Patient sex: F
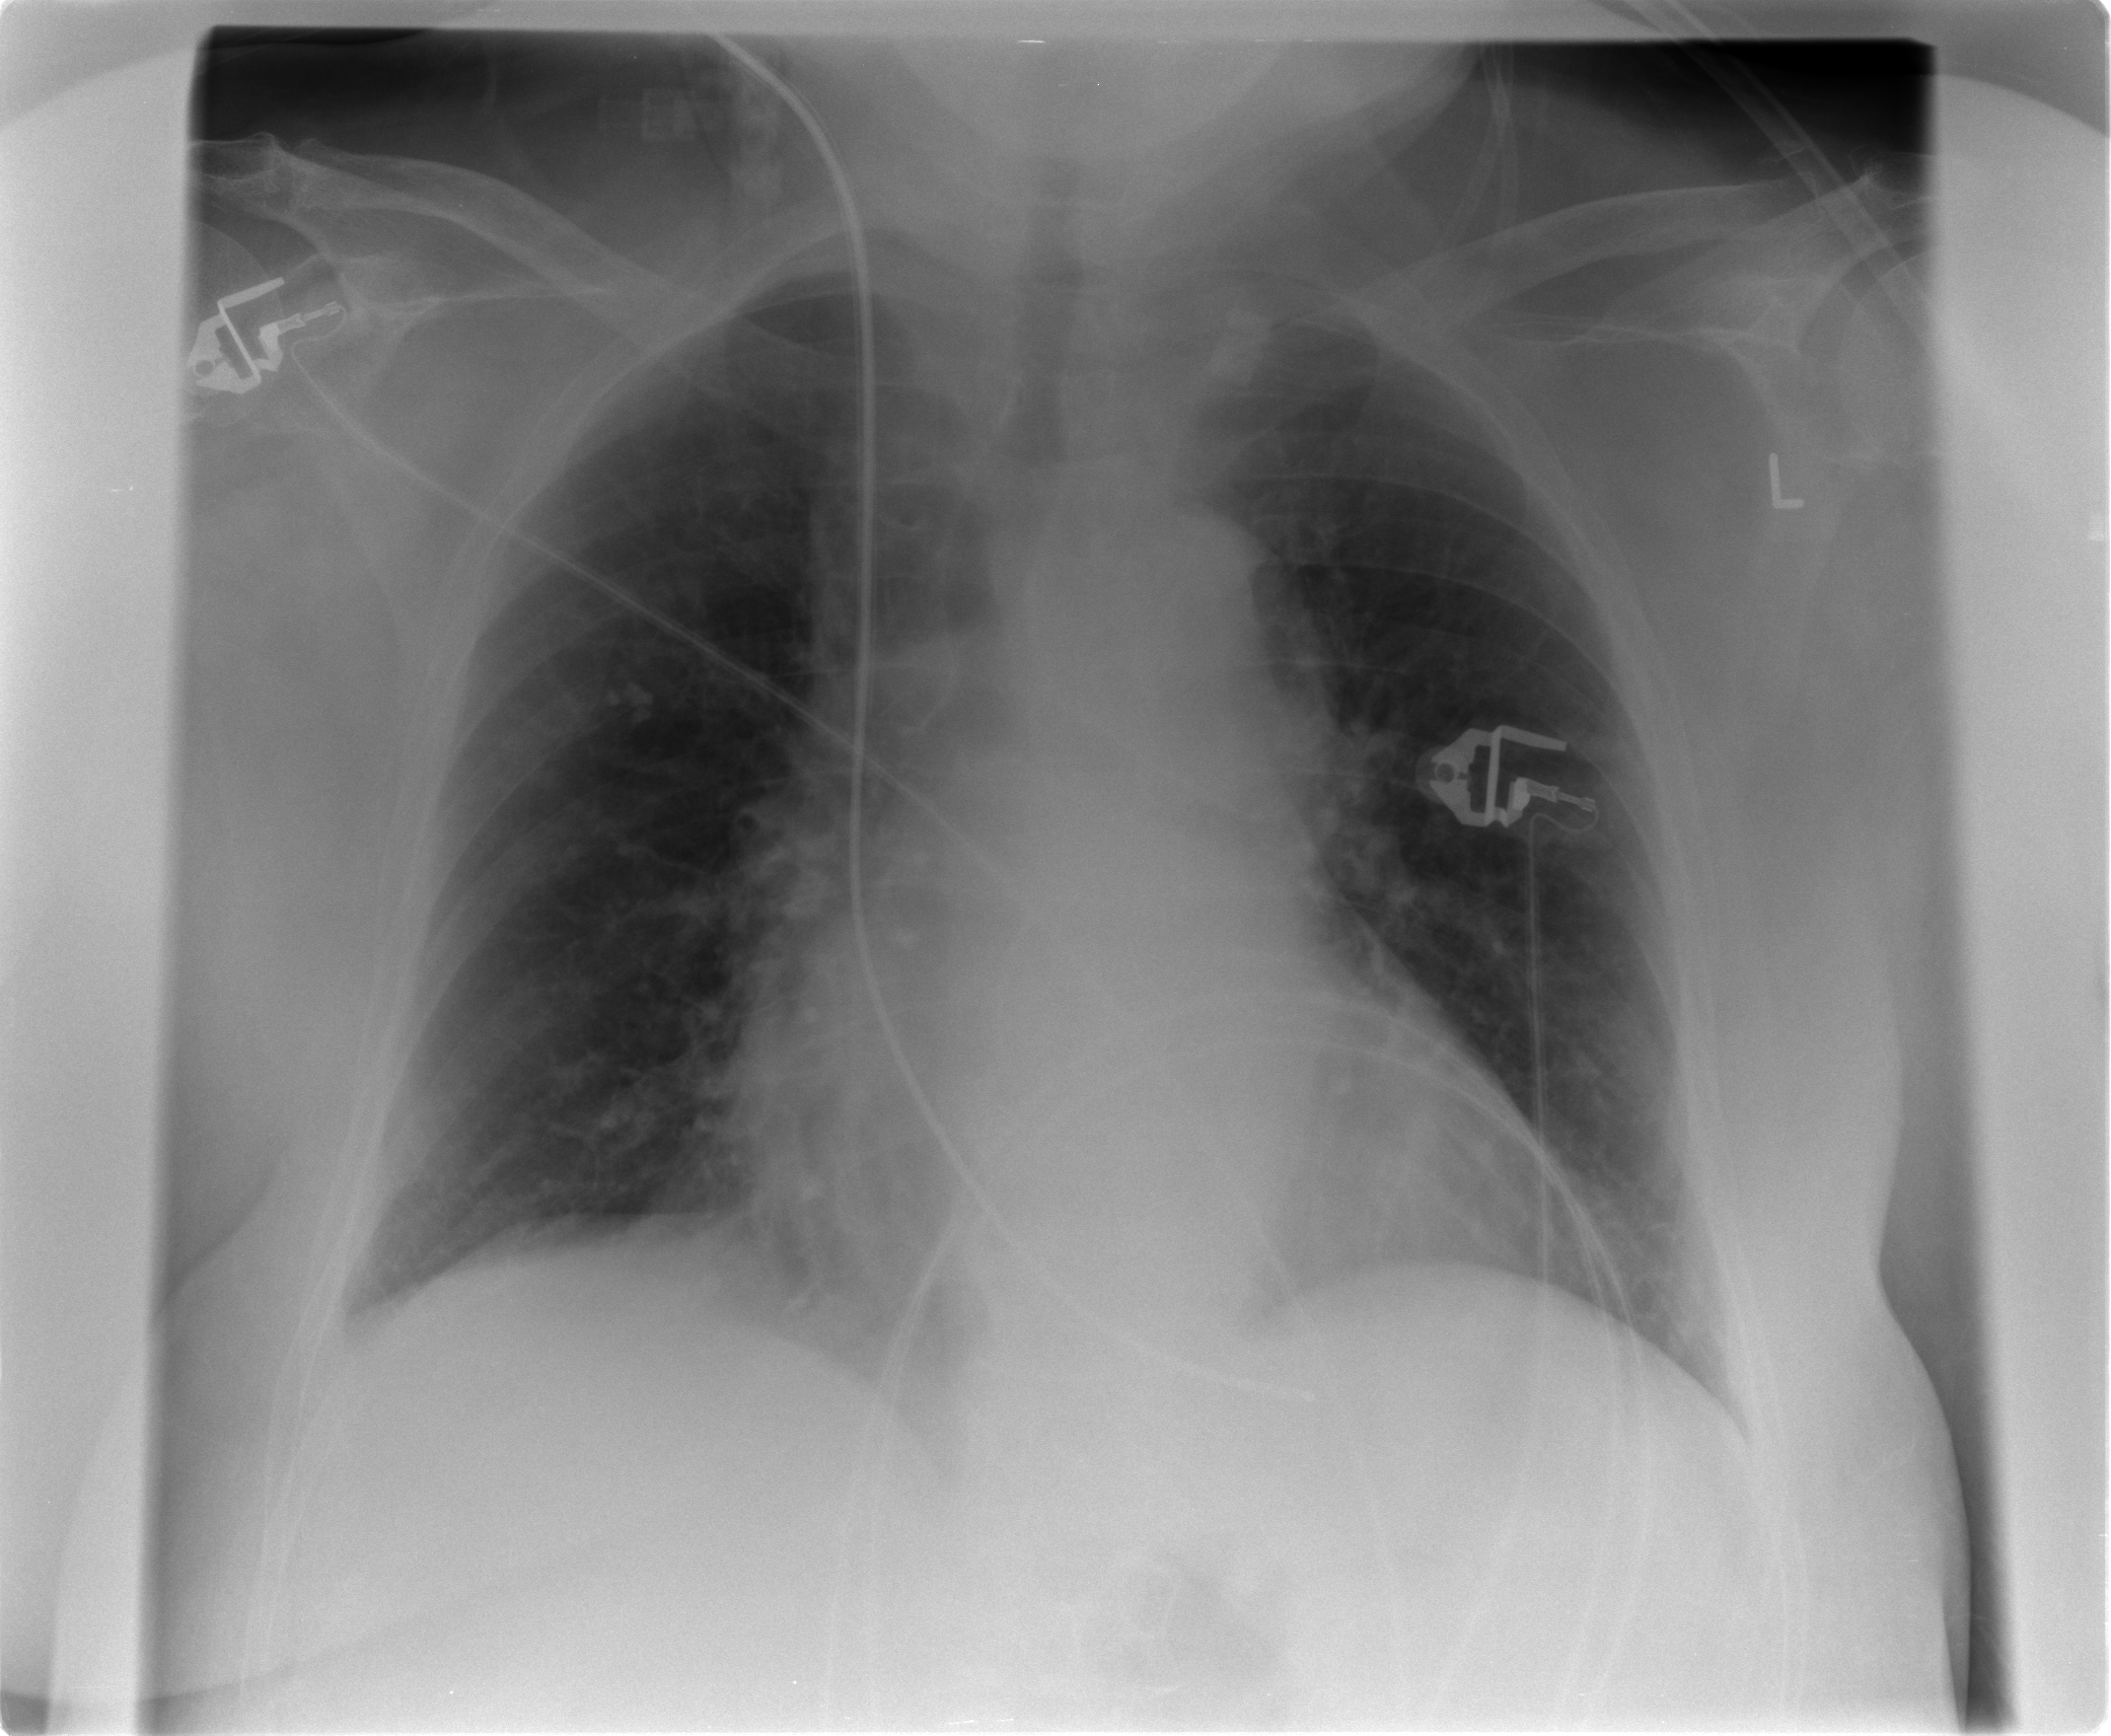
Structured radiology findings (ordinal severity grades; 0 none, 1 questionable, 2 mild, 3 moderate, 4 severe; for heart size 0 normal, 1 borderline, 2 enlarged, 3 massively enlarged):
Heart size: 1
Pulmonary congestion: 1
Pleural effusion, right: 1
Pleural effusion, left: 1
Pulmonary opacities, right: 0
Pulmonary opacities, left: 0
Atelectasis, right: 0
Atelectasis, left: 0